Interaction volume radius: 10 \u00c5
Interaction volume height: 10 \u00c5
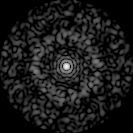
Disorder parameter: 0.8225